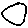
Label: circle